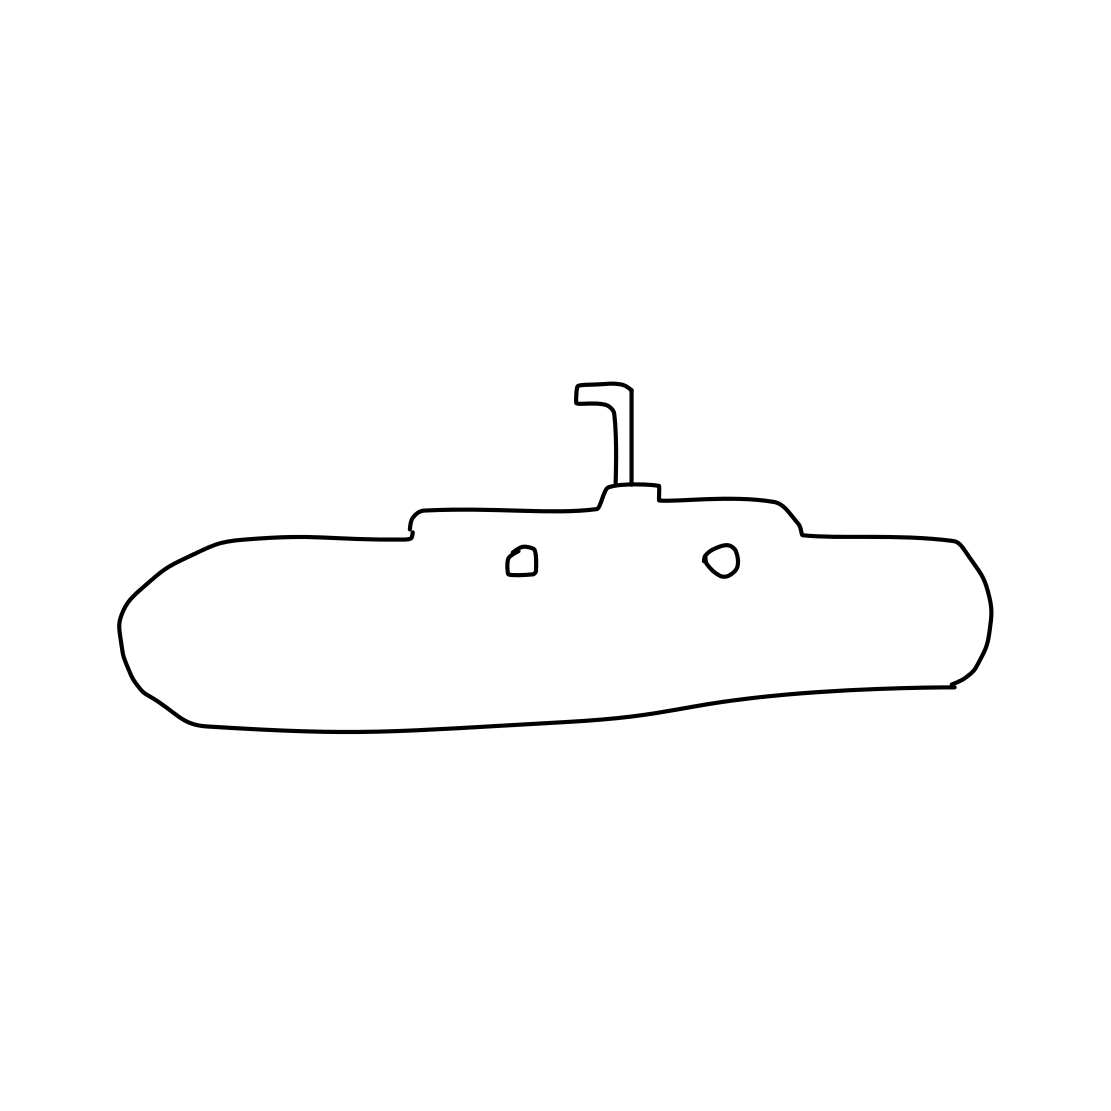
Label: submarine